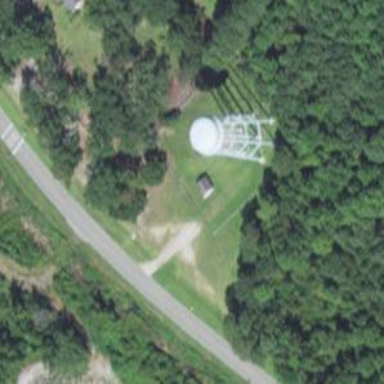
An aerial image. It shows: Water tower that is man-made.